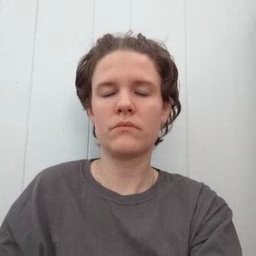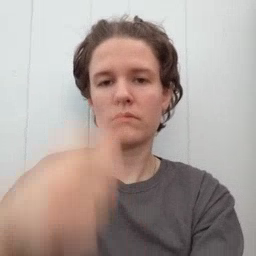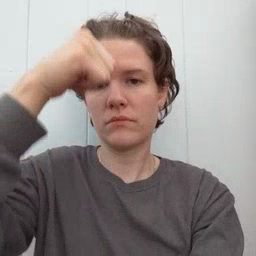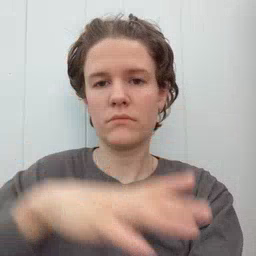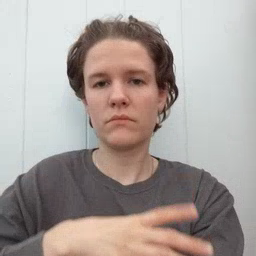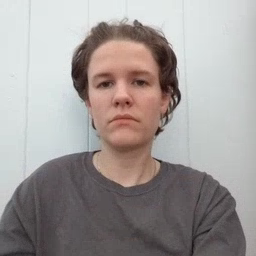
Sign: man